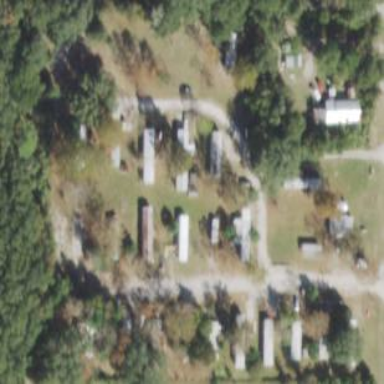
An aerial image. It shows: Residential area known as trailer park.